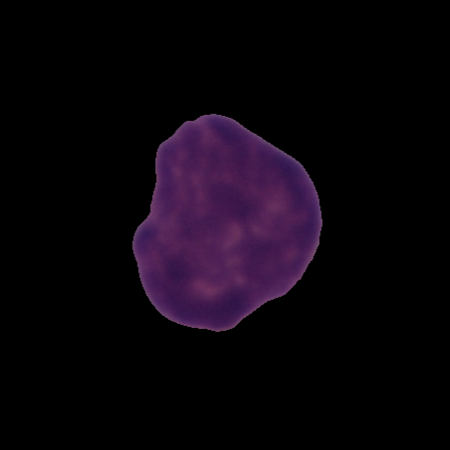
Label: healthy